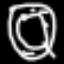
Label: donut